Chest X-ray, PA view. Patient: 51 years old, sex F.
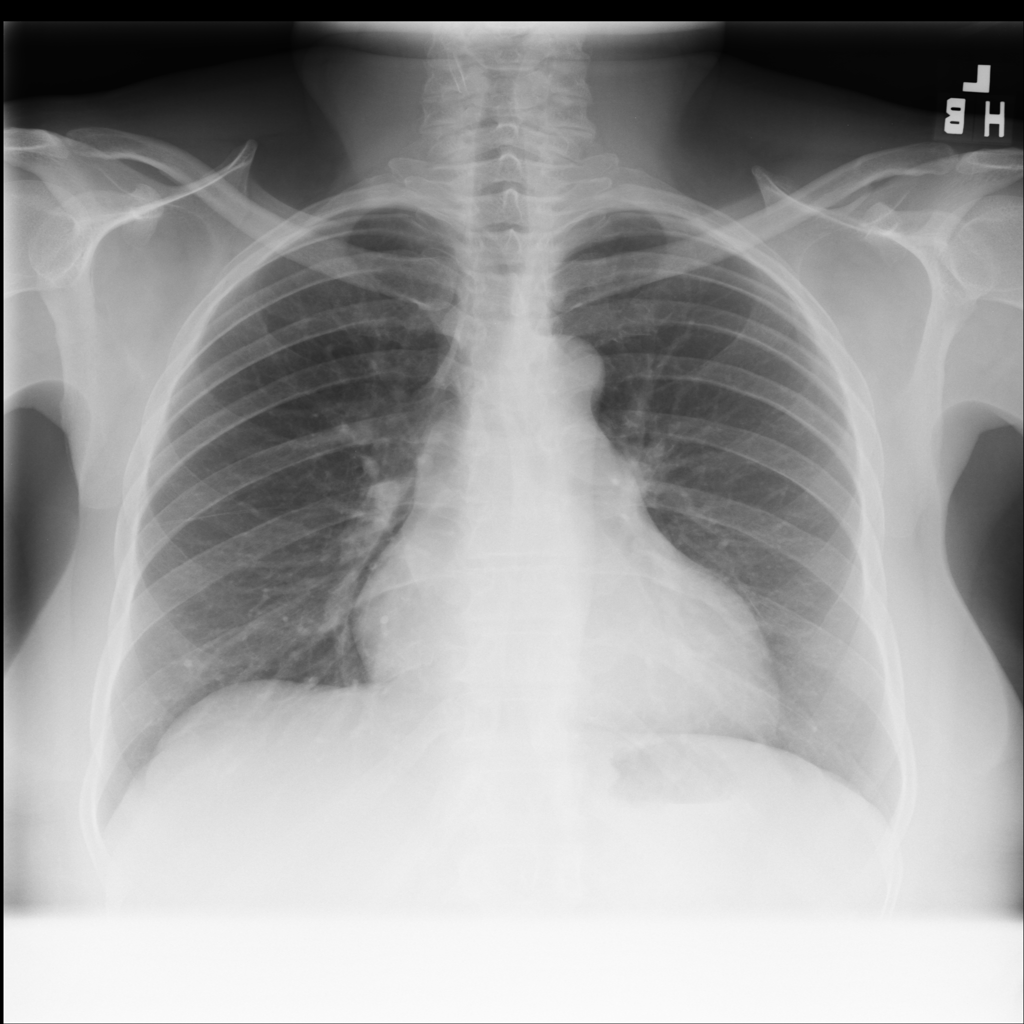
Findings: No Finding